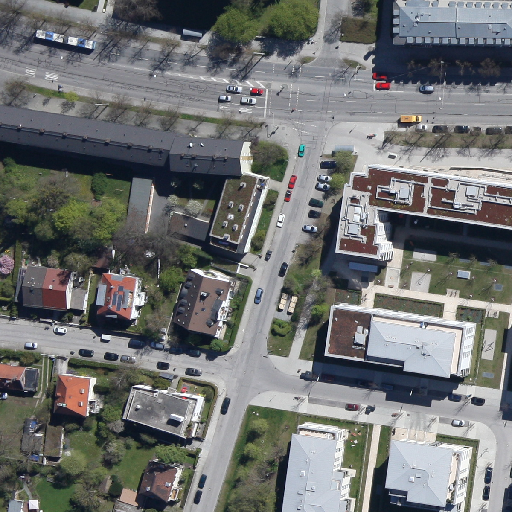
Referring expression: light-duty vehicle in the parking area